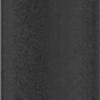
Label: dusty